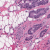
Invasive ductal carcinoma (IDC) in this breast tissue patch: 0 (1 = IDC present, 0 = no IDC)